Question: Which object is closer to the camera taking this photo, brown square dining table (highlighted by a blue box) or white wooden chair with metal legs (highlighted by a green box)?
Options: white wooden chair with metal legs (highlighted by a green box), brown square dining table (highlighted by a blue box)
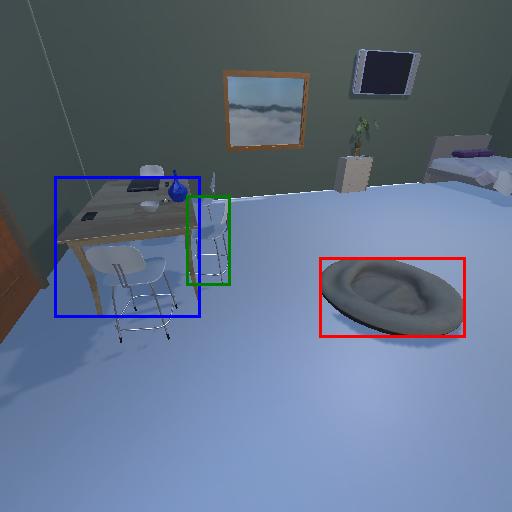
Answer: white wooden chair with metal legs (highlighted by a green box)